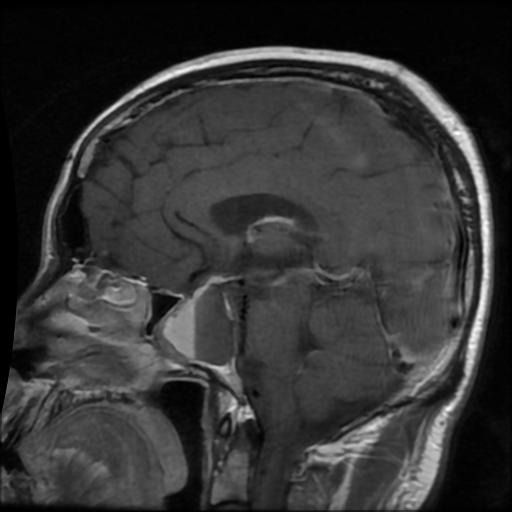
Label: pituitary